Question: Is something like this possible with VIM (using Solarized Dark)?
If yes, with which package/config commands?

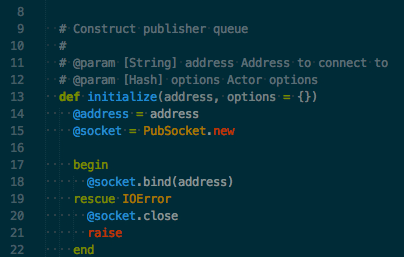
Answer: I guess I found a solution. But it feel kinda hacky. Perhaps someone got a better solution?
I added this to my .vimrc
'''
hi Conceal ctermfg=239
setl conceallevel=2 concealcursor=n
autocmd InsertEnter,InsertLeave,BufReadPost * :syn match WhiteSpace / / containedin=ALL conceal cchar=*
'''